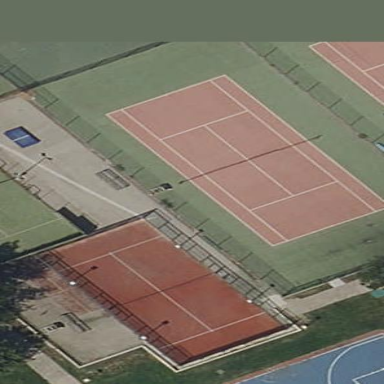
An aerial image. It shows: Tennis court on the leisure land pitch.